Field crop: maize
Growth stage: 1
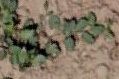
Species: convolvulus